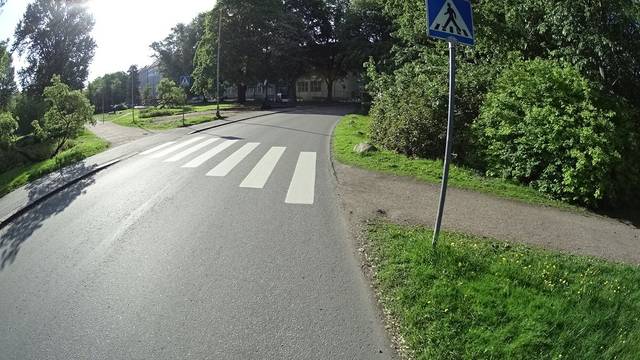
Region: Finland
Coordinates: 60.176, 24.915